Question: I'm trying to center 4 divs inside a bigger div with equal margin between them, and it doesn't seem to work.
I've looked at other answers and tried but it didn't work for me.
here's the HTML:
'''
<div id="footer_frame">
<a href="mailto: ###" target="_blank" id="email_address">mail@gmail.com</a>
<span id="phone"><PHONE></span>
<div id="footer_icons">
<div class="icon_div">
<img src="images/youtube.png" alt="Watch our work at our YouTube page" class="icon" />
<p>YouTube</p>
</div>
<div class="icon_div">
<img src="images/email.png" alt="Contact us" class="icon" />
<p>Email</p>
</div>
<div class="icon_div">
<img src="images/googleplus.png" alt="Join our circle @ Google+" class="icon" />
<p>Google+</p>
</div>
<div class="icon_div">
<img src="images/facebook.png" alt="Join our Facebook page" class="icon" />
<p>Facebook</p>
</div>
</div>
'''
And the CSS:
'''
#footer_frame {
position: absolute;
background-color: rgba(0,0,0,0.8);
width: 25%;
height: 16%;
top: 83%;
left: 37.5%;
}
#footer_icons {
width: 90%;
clear:both;
margin-top:12%;
}
#footer_icons .icon_div {
display: inline-block;
text-align: center;
font-size: 0.9em;
color: white;
}
#footer_icons .icon_div p {
margin: 0.2em;
}
'''
Now it looks like this, but what I want is that the 4 icons will be centered inside the black div.

Thanks.
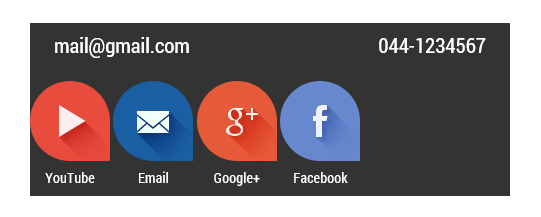
Answer: Wrap all four inner divs with a single DIV and then set a fixed 'width' and use 'margin: 0 auto' on that one.